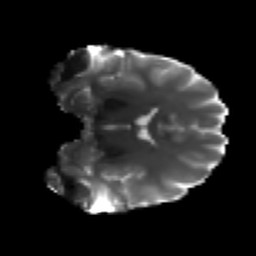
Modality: T2w
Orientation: coronal
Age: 24
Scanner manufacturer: siemens
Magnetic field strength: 3 T
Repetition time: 4.52 s
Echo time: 0.084 s